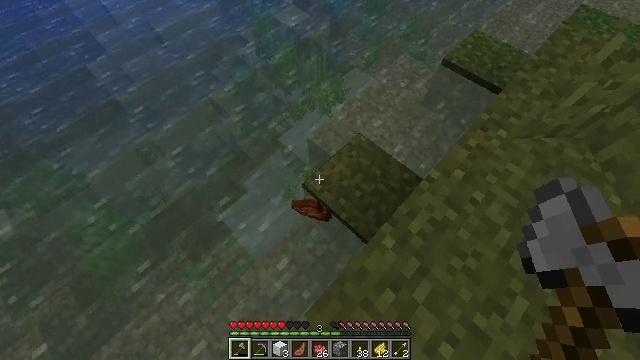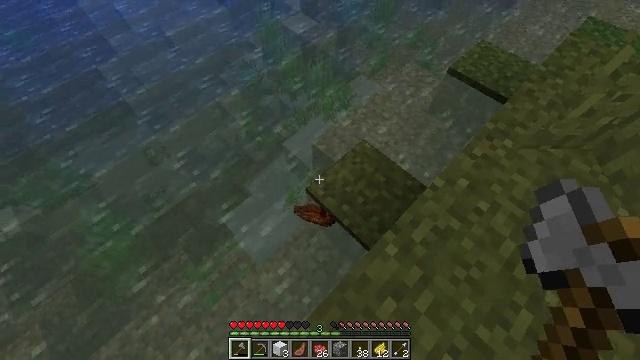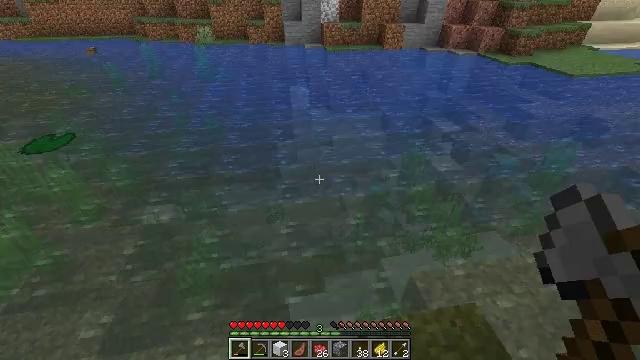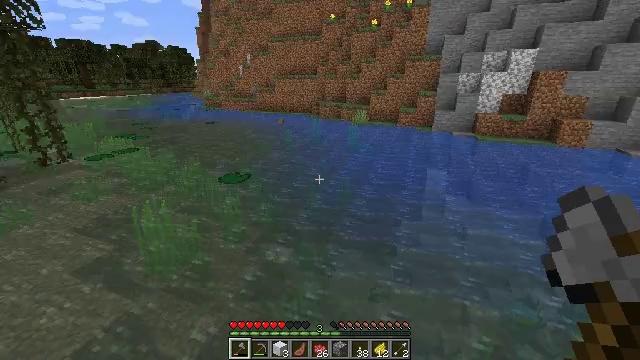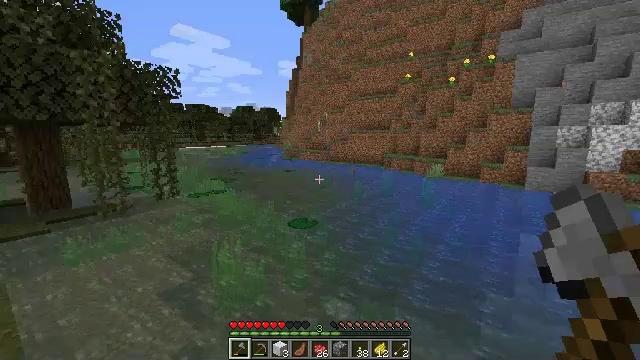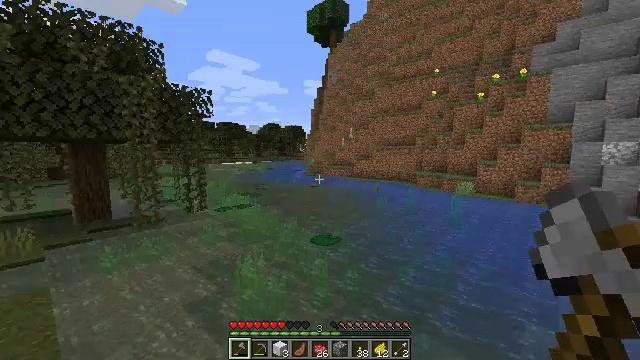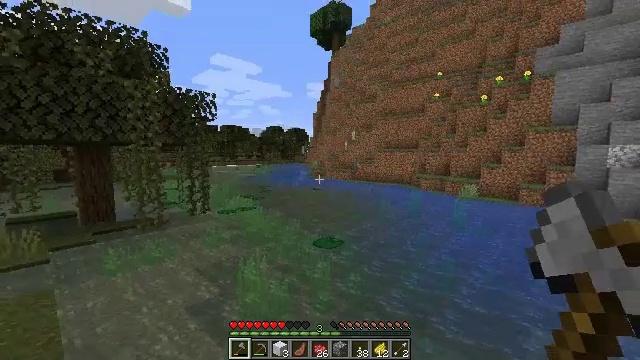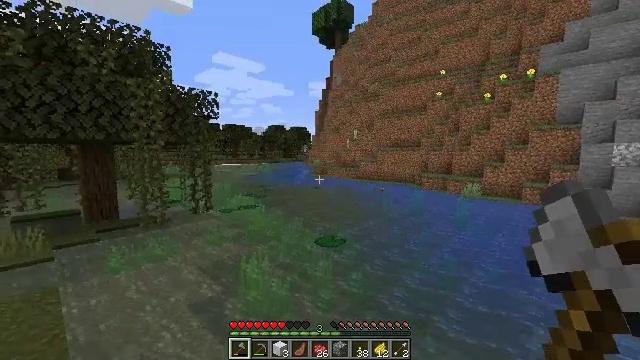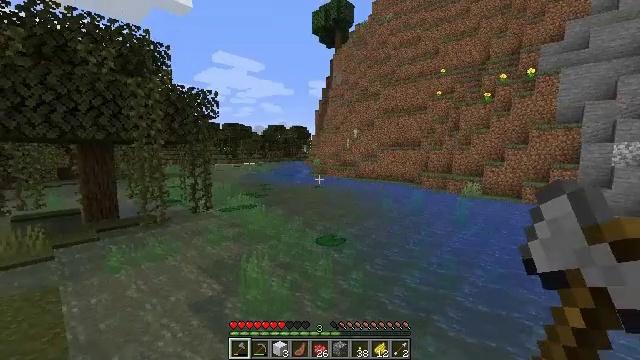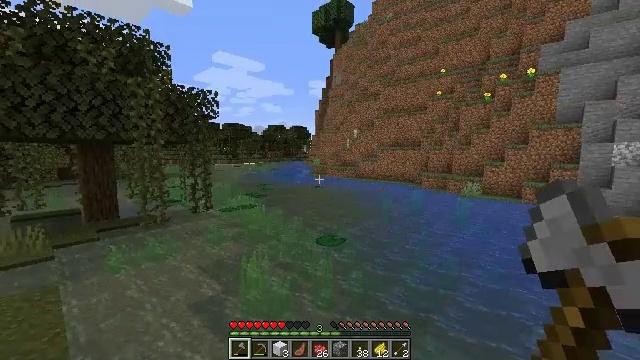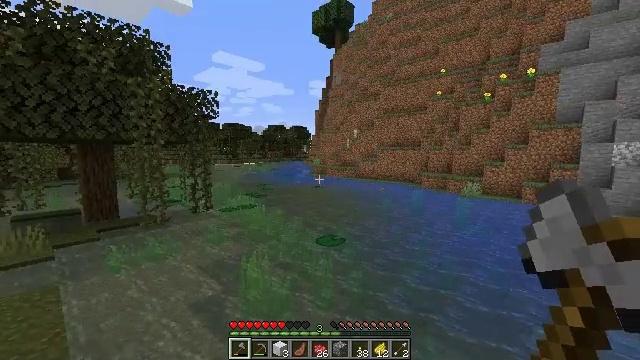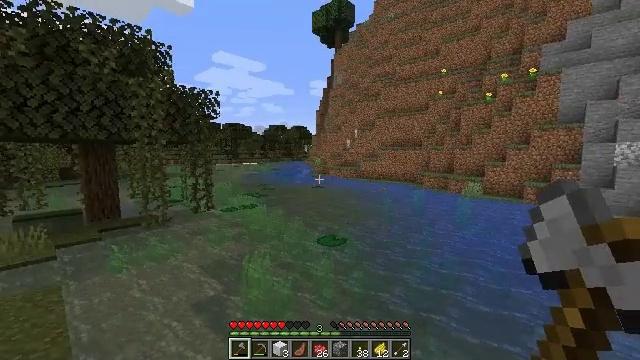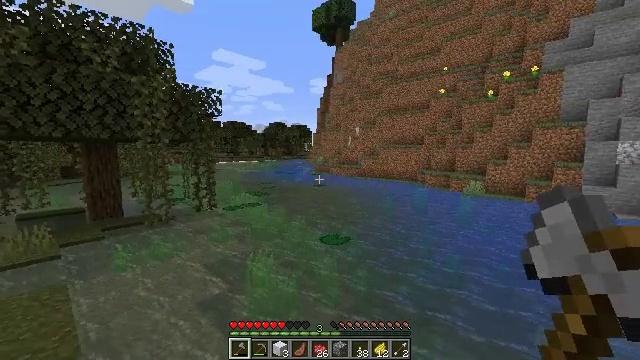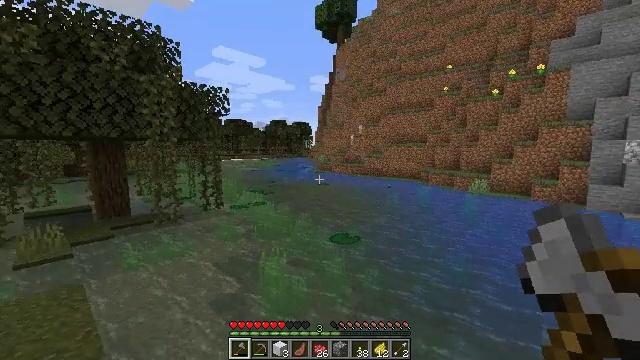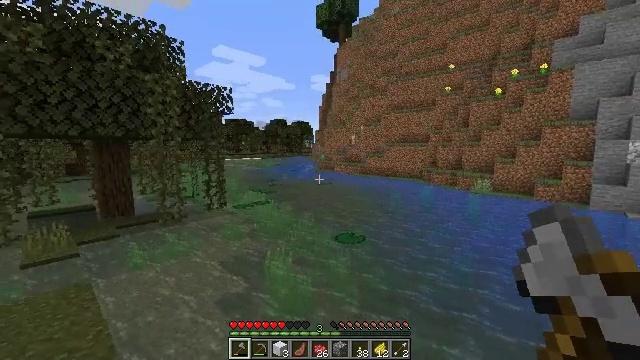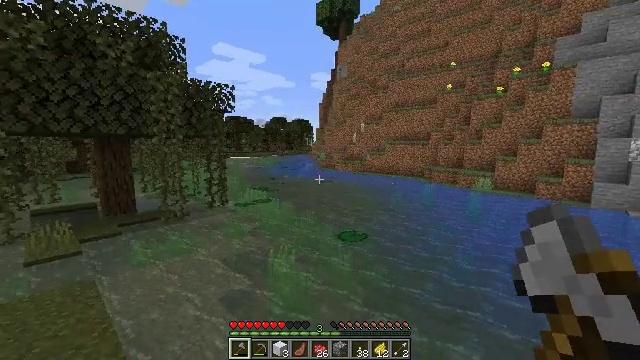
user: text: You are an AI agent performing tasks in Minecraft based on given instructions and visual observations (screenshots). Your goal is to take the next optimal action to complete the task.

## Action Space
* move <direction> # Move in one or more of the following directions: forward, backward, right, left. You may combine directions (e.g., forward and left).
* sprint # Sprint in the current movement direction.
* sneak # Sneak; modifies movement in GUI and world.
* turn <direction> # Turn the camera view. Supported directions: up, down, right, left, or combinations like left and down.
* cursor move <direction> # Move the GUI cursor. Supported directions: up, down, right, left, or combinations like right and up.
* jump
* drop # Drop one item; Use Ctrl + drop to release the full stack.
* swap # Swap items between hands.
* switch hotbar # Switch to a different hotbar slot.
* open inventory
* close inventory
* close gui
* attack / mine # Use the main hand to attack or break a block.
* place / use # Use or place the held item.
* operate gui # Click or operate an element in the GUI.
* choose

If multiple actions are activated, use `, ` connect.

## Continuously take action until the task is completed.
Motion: motion action
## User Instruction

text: Retrieve the torch.
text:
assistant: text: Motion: turn left and up
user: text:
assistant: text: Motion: turn left and up
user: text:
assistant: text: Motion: turn left and up
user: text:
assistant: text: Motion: turn left and up
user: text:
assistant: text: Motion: turn left and up
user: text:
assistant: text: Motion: no_op
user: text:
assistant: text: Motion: no_op
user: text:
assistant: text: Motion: no_op
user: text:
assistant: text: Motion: no_op
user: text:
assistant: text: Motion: no_op
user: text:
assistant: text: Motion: move left
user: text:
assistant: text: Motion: move left
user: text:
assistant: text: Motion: move left
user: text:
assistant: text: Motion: move left
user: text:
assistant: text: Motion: move left
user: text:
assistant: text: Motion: move left
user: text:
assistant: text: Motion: move left
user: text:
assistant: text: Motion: move left
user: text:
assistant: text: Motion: move left
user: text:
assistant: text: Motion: move left
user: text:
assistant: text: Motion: move left
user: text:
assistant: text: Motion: move forward and move left
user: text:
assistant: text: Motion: move forward and move left
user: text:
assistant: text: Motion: move forward and move left
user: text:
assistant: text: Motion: move forward and move left
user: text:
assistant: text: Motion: move forward and move left
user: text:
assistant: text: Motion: move forward and move left
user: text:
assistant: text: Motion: move forward
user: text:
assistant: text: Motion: move forward
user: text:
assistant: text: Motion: move forward